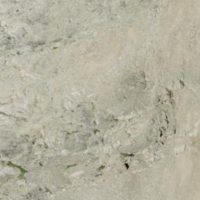
EUNIS habitat code: 48
Species observed at this site:
Campanula barbata